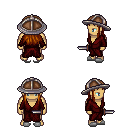
a pixel art fantasy rpg character, male body template, human, tanned skin, red robe, white pants, brunette unkempt hairstyle, chain helm, white slippers, dagger, four views (front, back, left, right), 2x2 character sprite sheet, small pixel art, hard edges, no anti-aliasing